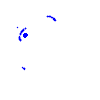
Particle: pion